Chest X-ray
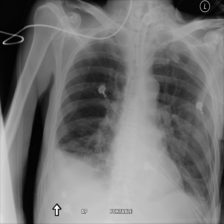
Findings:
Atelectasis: positive
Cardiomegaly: negative
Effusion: positive
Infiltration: positive
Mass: negative
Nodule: negative
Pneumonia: negative
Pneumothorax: negative
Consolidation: negative
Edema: negative
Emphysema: negative
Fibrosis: negative
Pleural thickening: negative
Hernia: negative